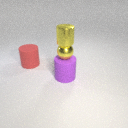
large red rubber cylinder to the left of large purple rubber cylinder